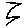
Label: zigzag